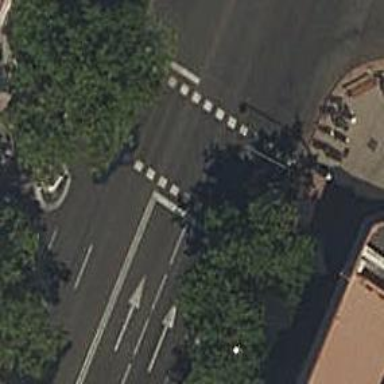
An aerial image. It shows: Road crossing with traffic signals.